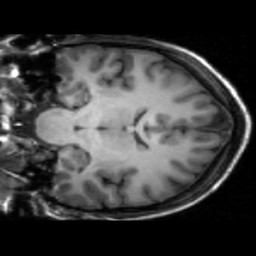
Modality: T1w
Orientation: coronal
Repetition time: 0.008948 s
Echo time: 0.001784 s